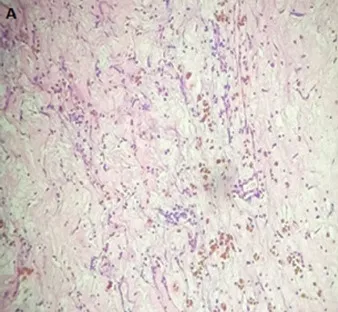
Histologic photomicrographs of the left atrial myxoma (hematoxylin and eosin staining,. X 40 magnification.
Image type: pathology (h&e)